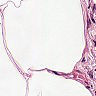
Metastatic tissue present: no